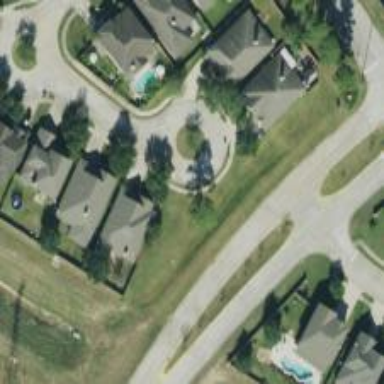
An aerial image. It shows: Road with turning loop designed as circle.